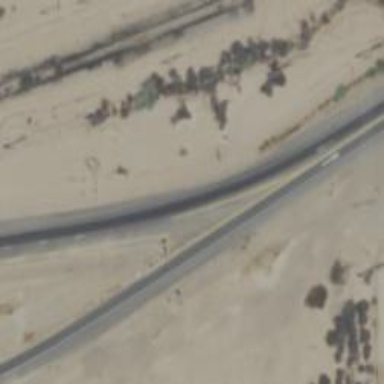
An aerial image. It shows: Primary highway that is also expressway.